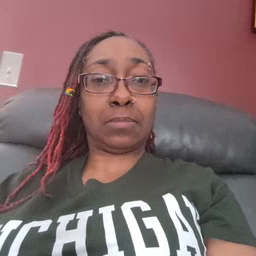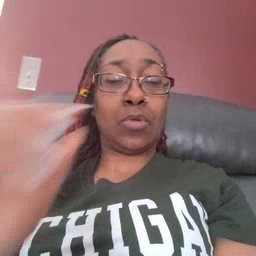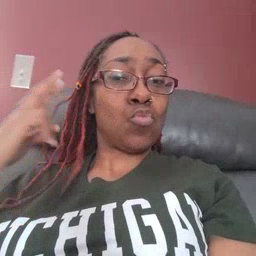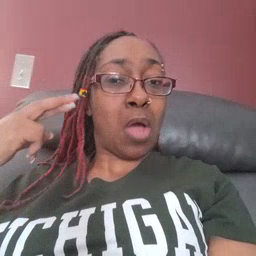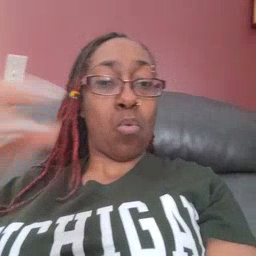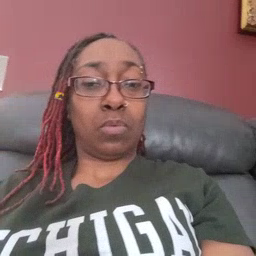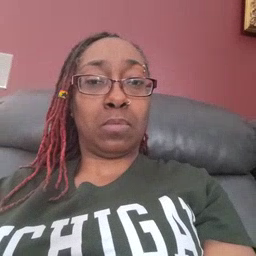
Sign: radio